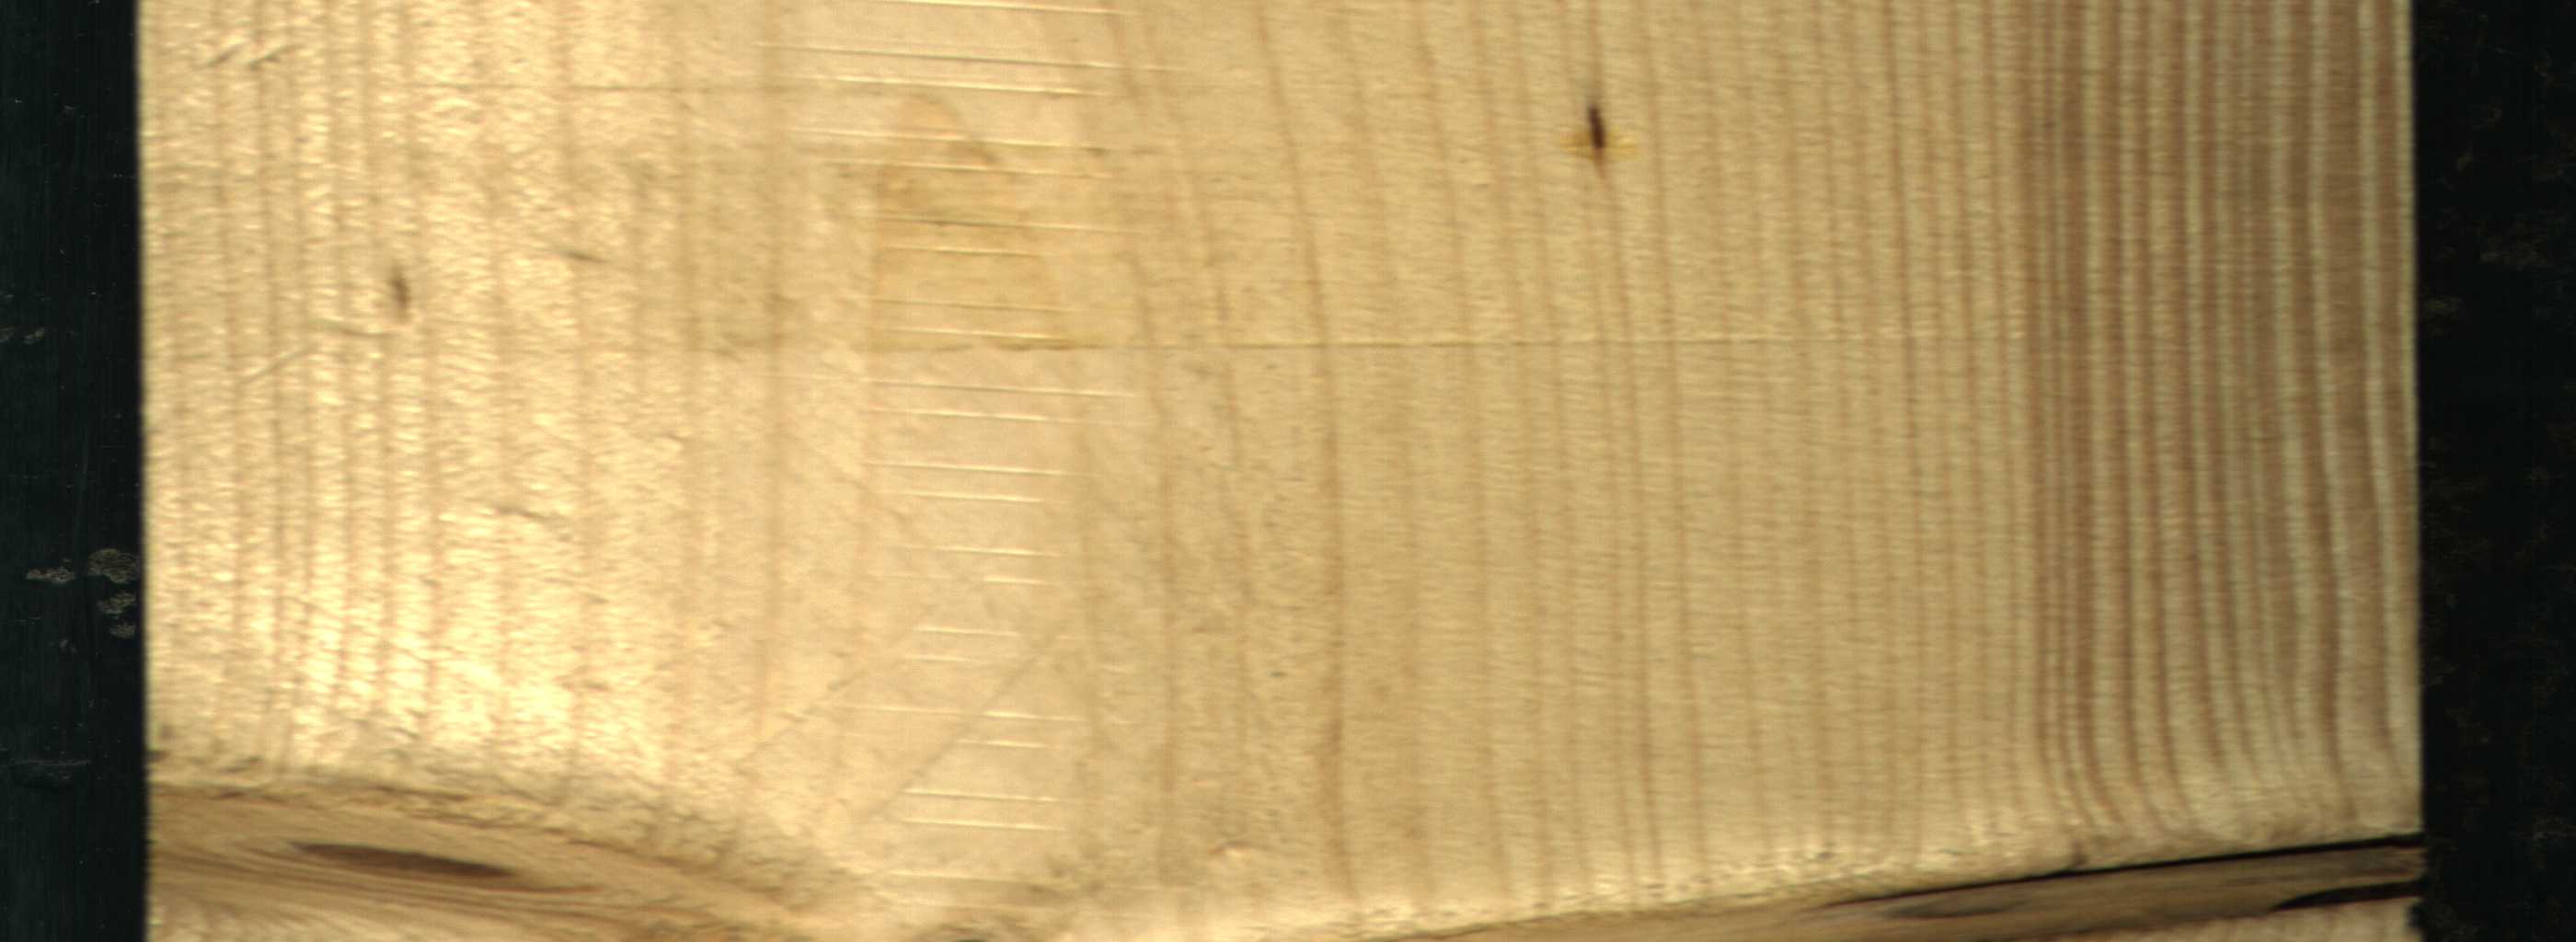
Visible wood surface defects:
resin
Dead_Knot
Live_Knot